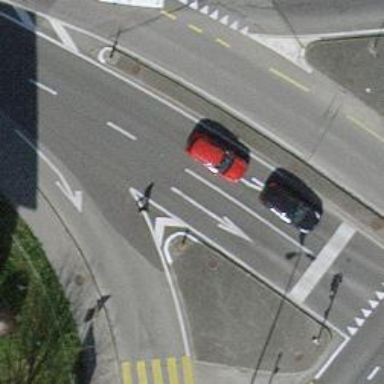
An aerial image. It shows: Tertiary road with asphalt surface. There is separate sidewalk along the road.